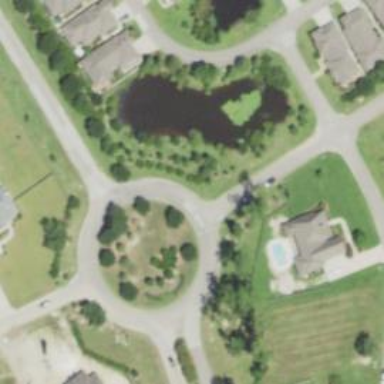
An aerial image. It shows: Circular junction on residential road.